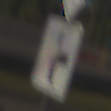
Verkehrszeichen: VerlaufVorfahrtsstrasse8
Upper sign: Vorfahrtsstrasse
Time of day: MorningAfternoon
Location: Outdoor (Urban)
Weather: Clear
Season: NotSpecified
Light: Natural